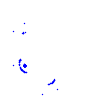
Particle: kaon